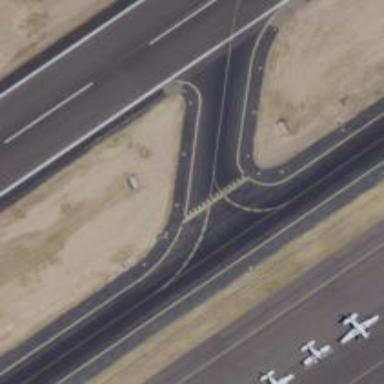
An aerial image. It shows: View of taxiway at the airport.